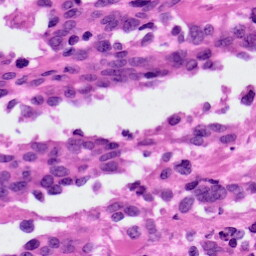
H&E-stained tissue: Ovarian